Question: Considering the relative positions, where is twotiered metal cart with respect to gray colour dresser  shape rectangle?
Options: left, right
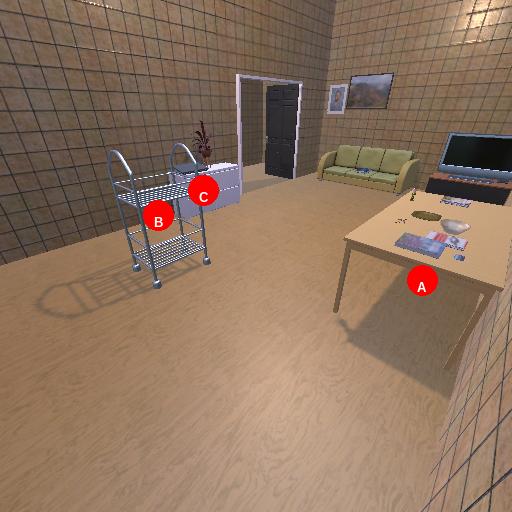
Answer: left